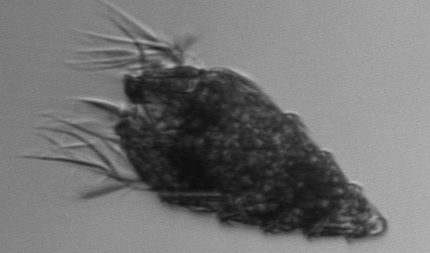
Label: Laboea_strobila